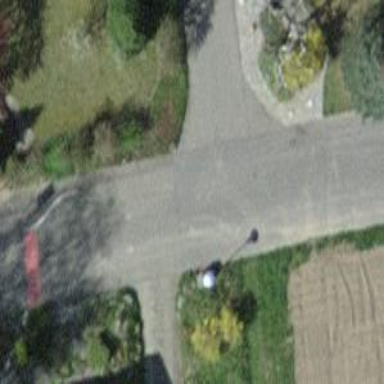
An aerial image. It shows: Residential road with asphalt surface.